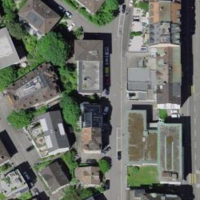
EUNIS habitat code: 54
Species observed at this site:
Asplenium ruta-muraria
Zoropsis spinimana